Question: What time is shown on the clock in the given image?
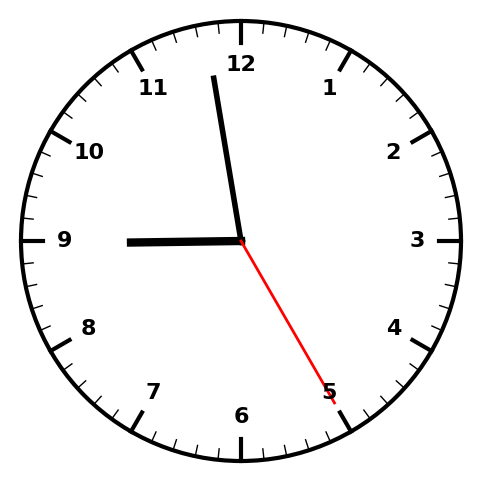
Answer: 08:58:25